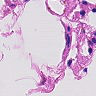
Metastatic tissue present: no